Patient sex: F
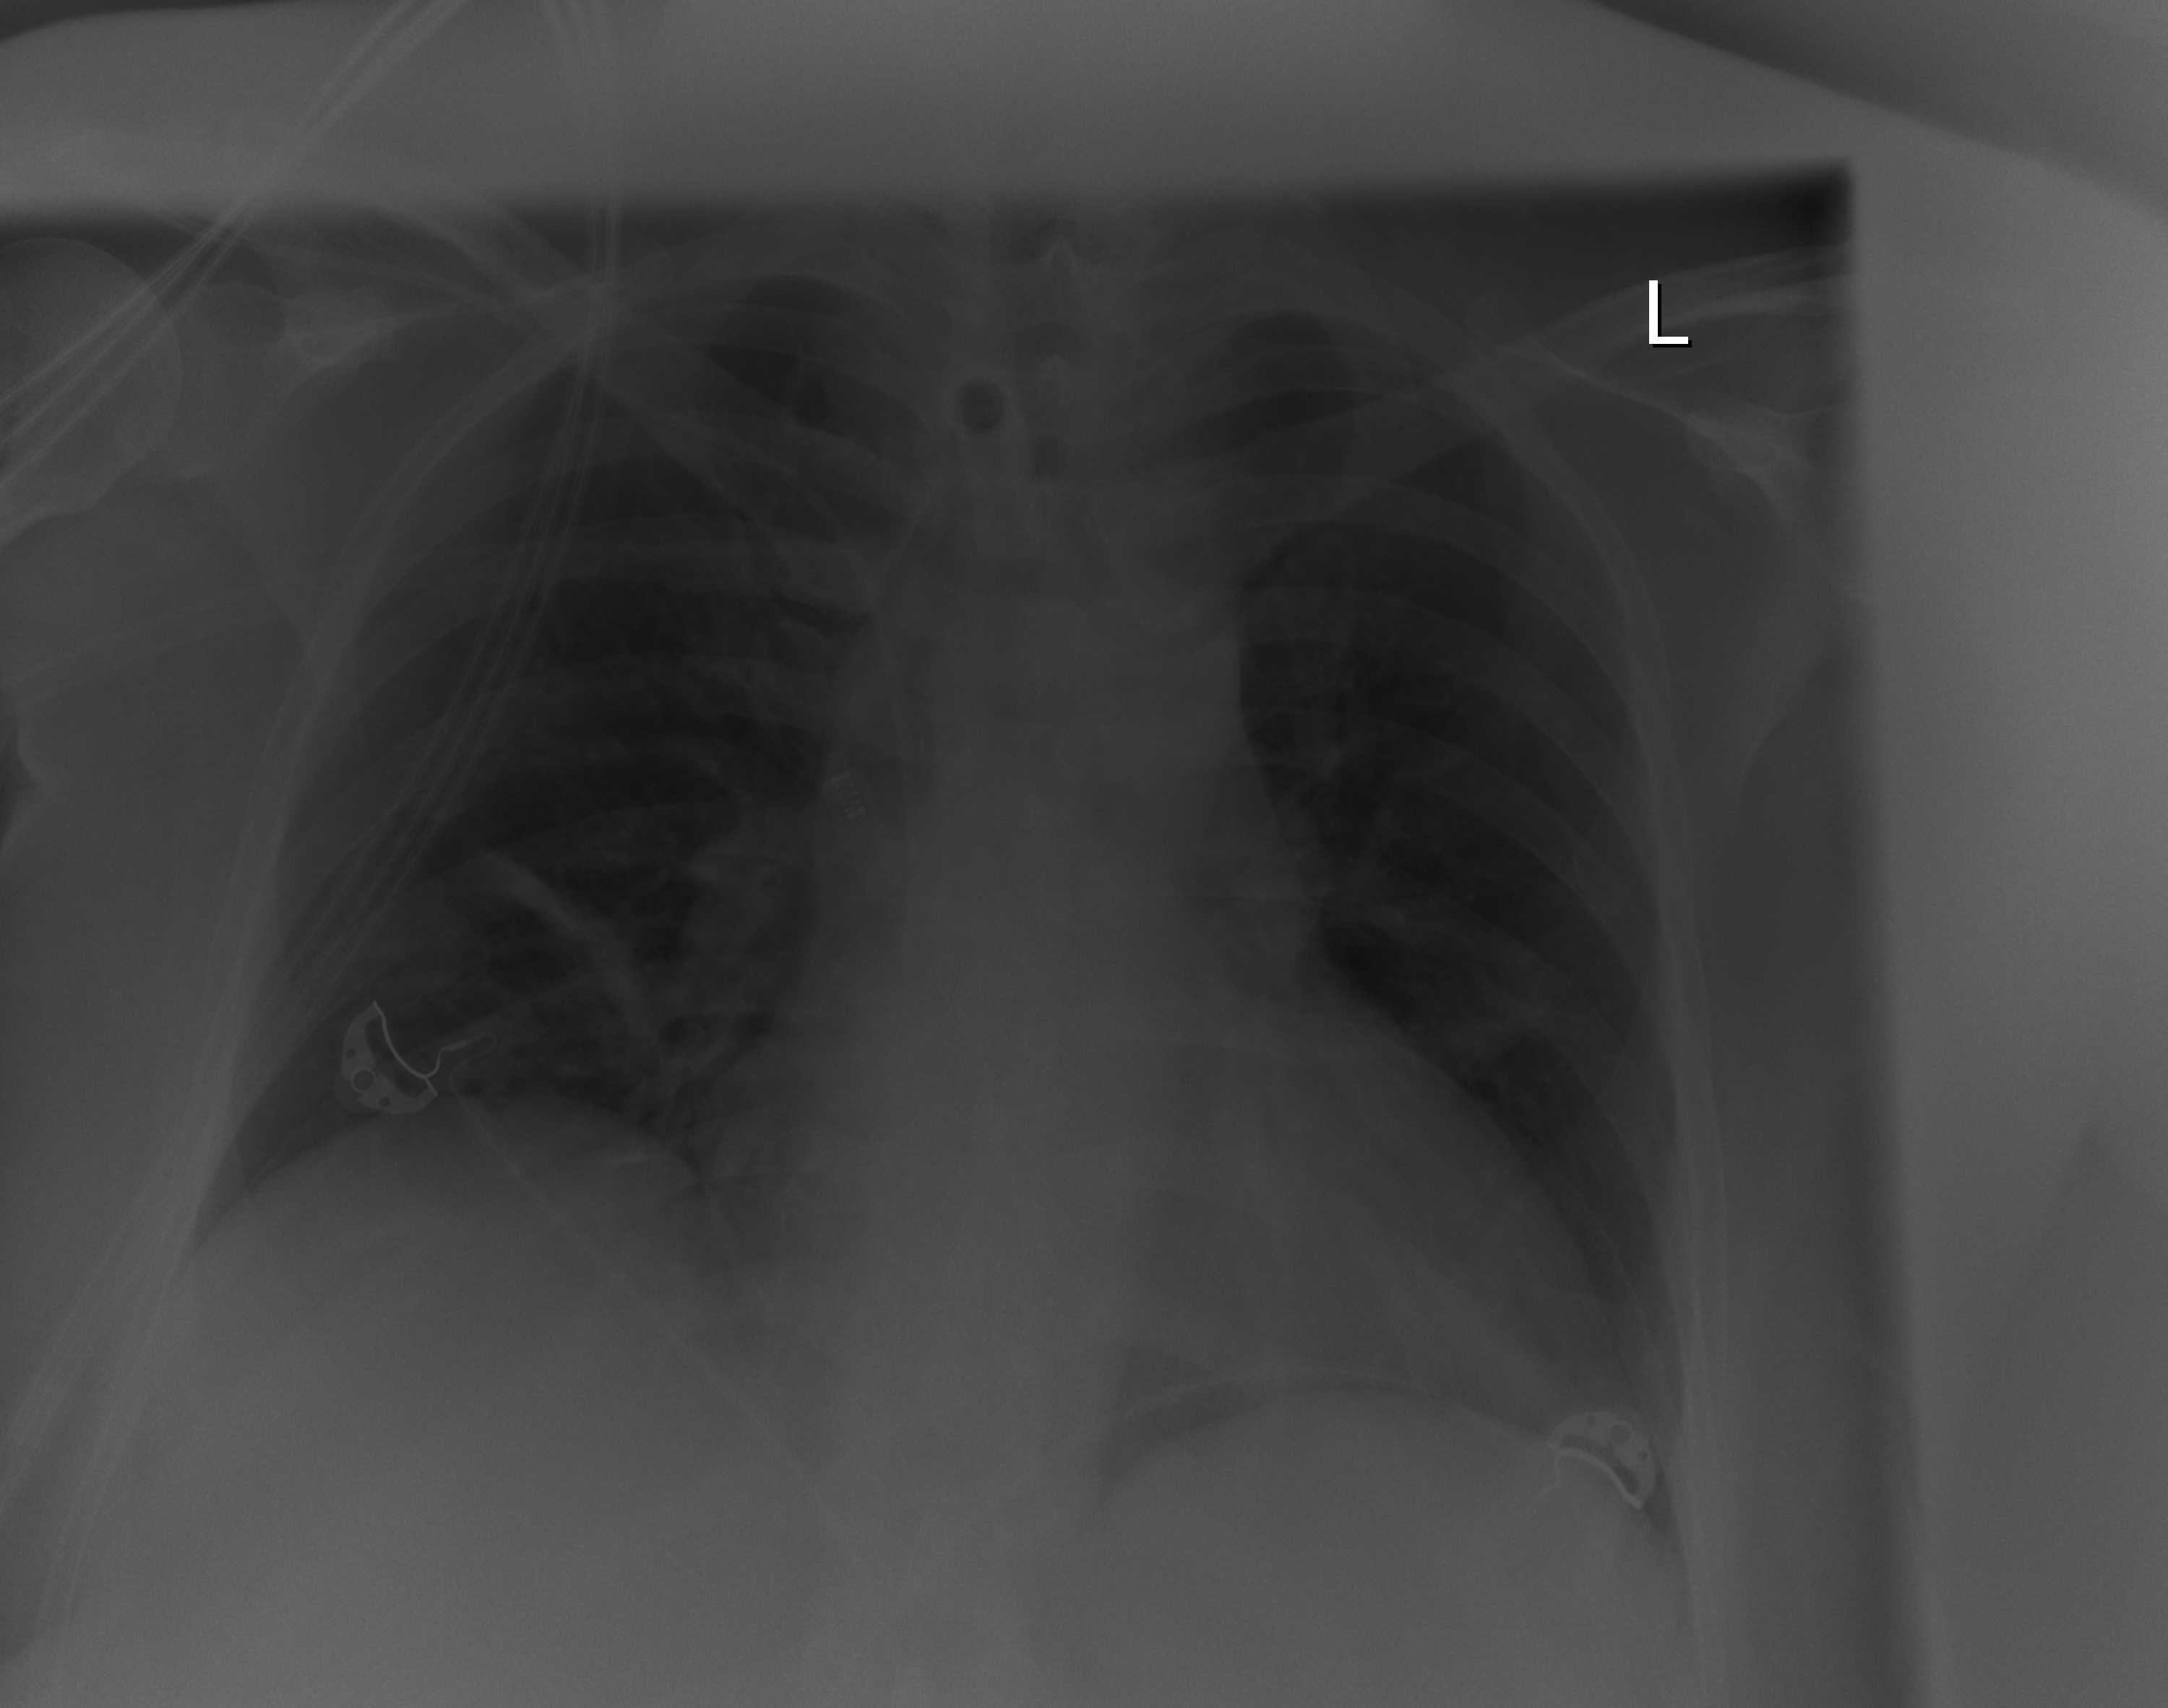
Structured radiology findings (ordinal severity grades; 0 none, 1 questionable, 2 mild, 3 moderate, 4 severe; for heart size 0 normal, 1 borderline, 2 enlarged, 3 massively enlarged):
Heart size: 2
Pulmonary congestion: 2
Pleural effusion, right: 0
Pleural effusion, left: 2
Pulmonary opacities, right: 0
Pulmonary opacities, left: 0
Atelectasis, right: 2
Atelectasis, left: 2